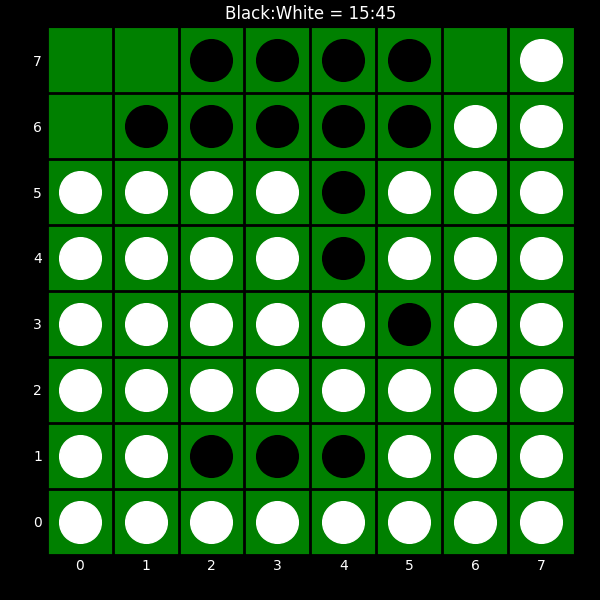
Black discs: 15
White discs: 45